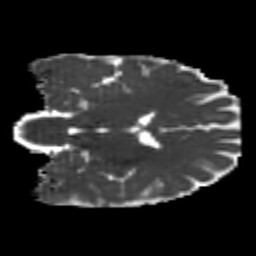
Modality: MD
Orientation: coronal
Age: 24
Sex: female
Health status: healthy
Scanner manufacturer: philips
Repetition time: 7.382 s
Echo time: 0.08599 s